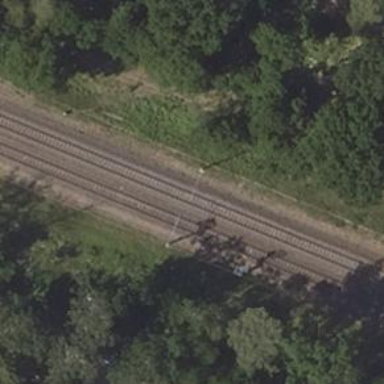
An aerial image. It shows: Railway signal.